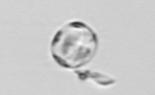
Label: Thalassiosira